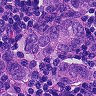
Metastatic tissue present: yes